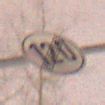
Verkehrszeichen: EndeGeschwindigkeit120
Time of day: Night
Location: Outdoor (Urban)
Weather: Overcast
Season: Winter
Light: Artificial